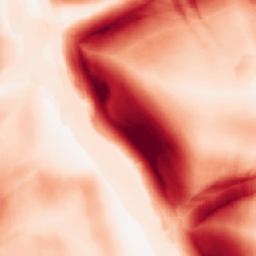
Category: morphological
Decomposition family: morphological_square
Decomposition parameters: operation: gradient
size: 20
Upsampling method: nearest
Upsampling parameters: scale: 4
Upsampling scale: 4